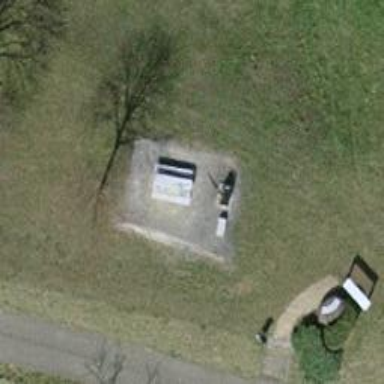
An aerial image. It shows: Brown bench in the vicinity.